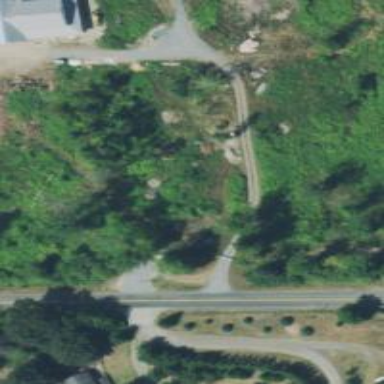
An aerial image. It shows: Driveway for service vehicles.